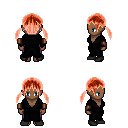
a pixel art fantasy rpg character, female body template, human, dark skin, gray robe, magenta pants, red twin-tailed hairstyle, leather bracers, black shoes, four views (front, back, left, right), 2x2 character sprite sheet, small pixel art, hard edges, no anti-aliasing